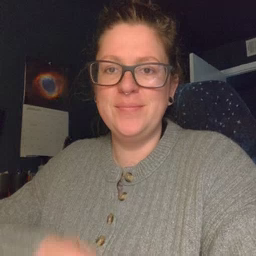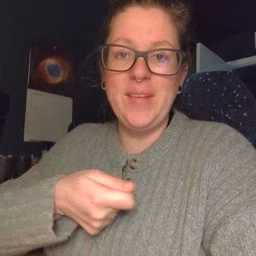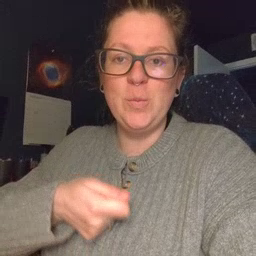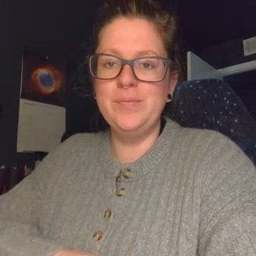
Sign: vacuum